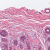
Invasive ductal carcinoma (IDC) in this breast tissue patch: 0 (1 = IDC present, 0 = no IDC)